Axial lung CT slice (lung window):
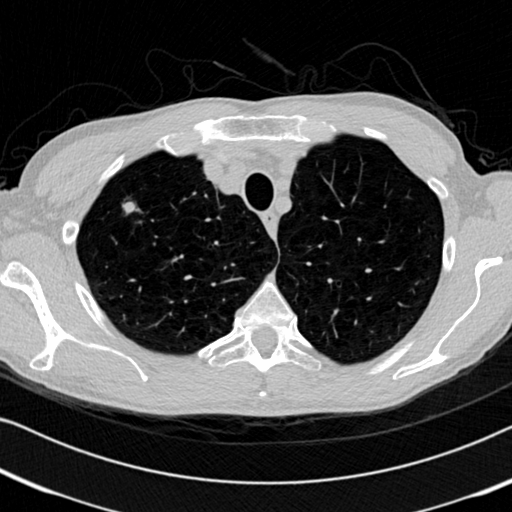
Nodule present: yes
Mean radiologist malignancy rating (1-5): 4